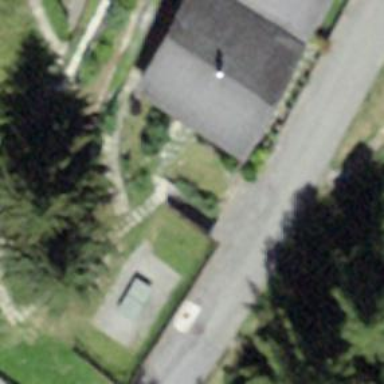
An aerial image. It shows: Detached building.